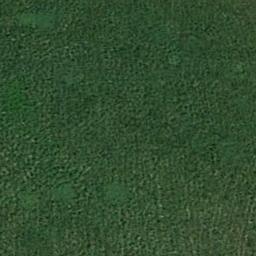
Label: meadow